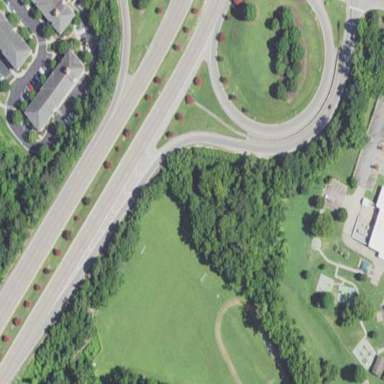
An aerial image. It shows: Asphalt area designated as trunk link.